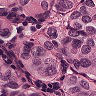
Metastatic tissue present: yes